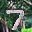
Label: 7